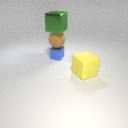
large green metal cube above small blue metal cube